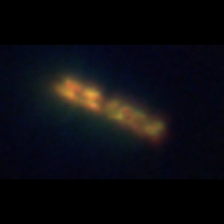
Taxon: Chaetoceros
Group: Diatoms